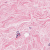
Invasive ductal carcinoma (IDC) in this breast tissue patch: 0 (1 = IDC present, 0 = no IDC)